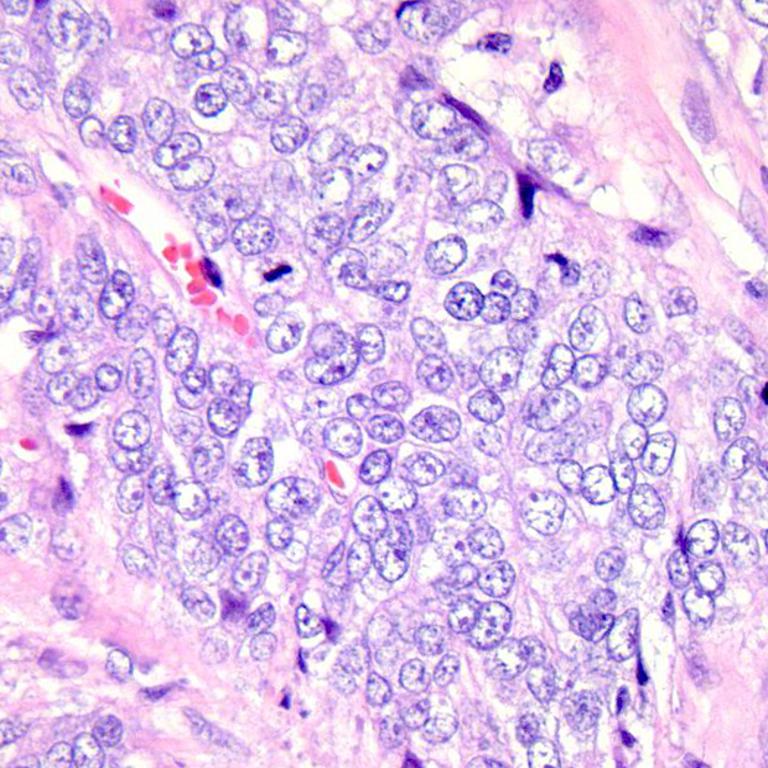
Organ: colon
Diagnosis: adenocarcinomas